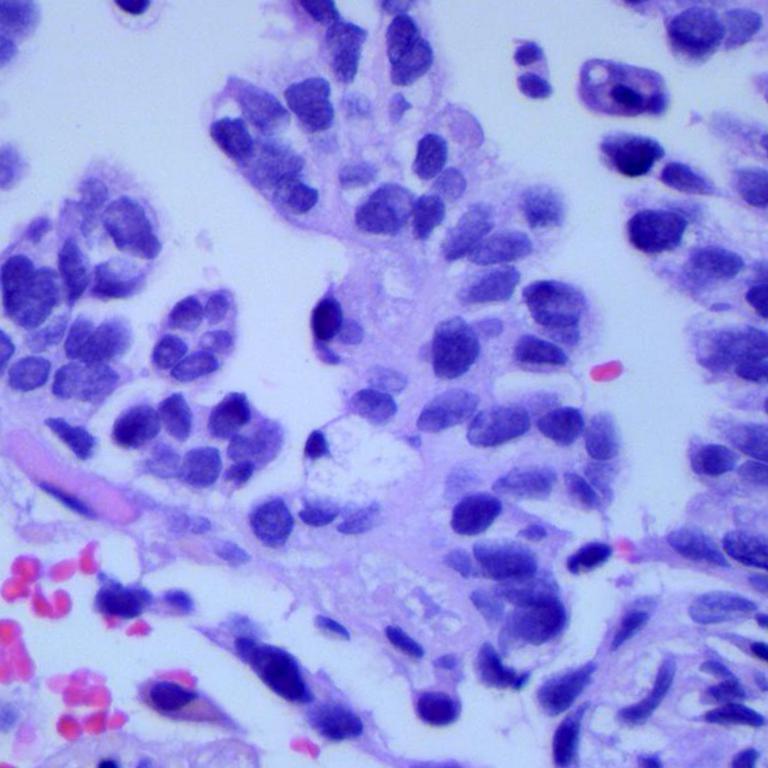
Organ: lung
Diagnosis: adenocarcinomas